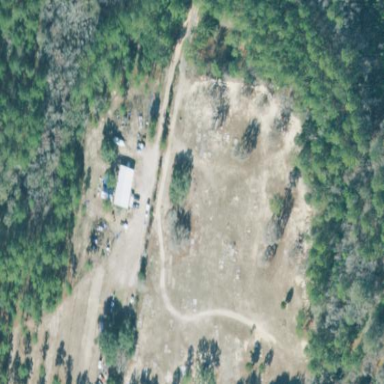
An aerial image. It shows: Cemetery.